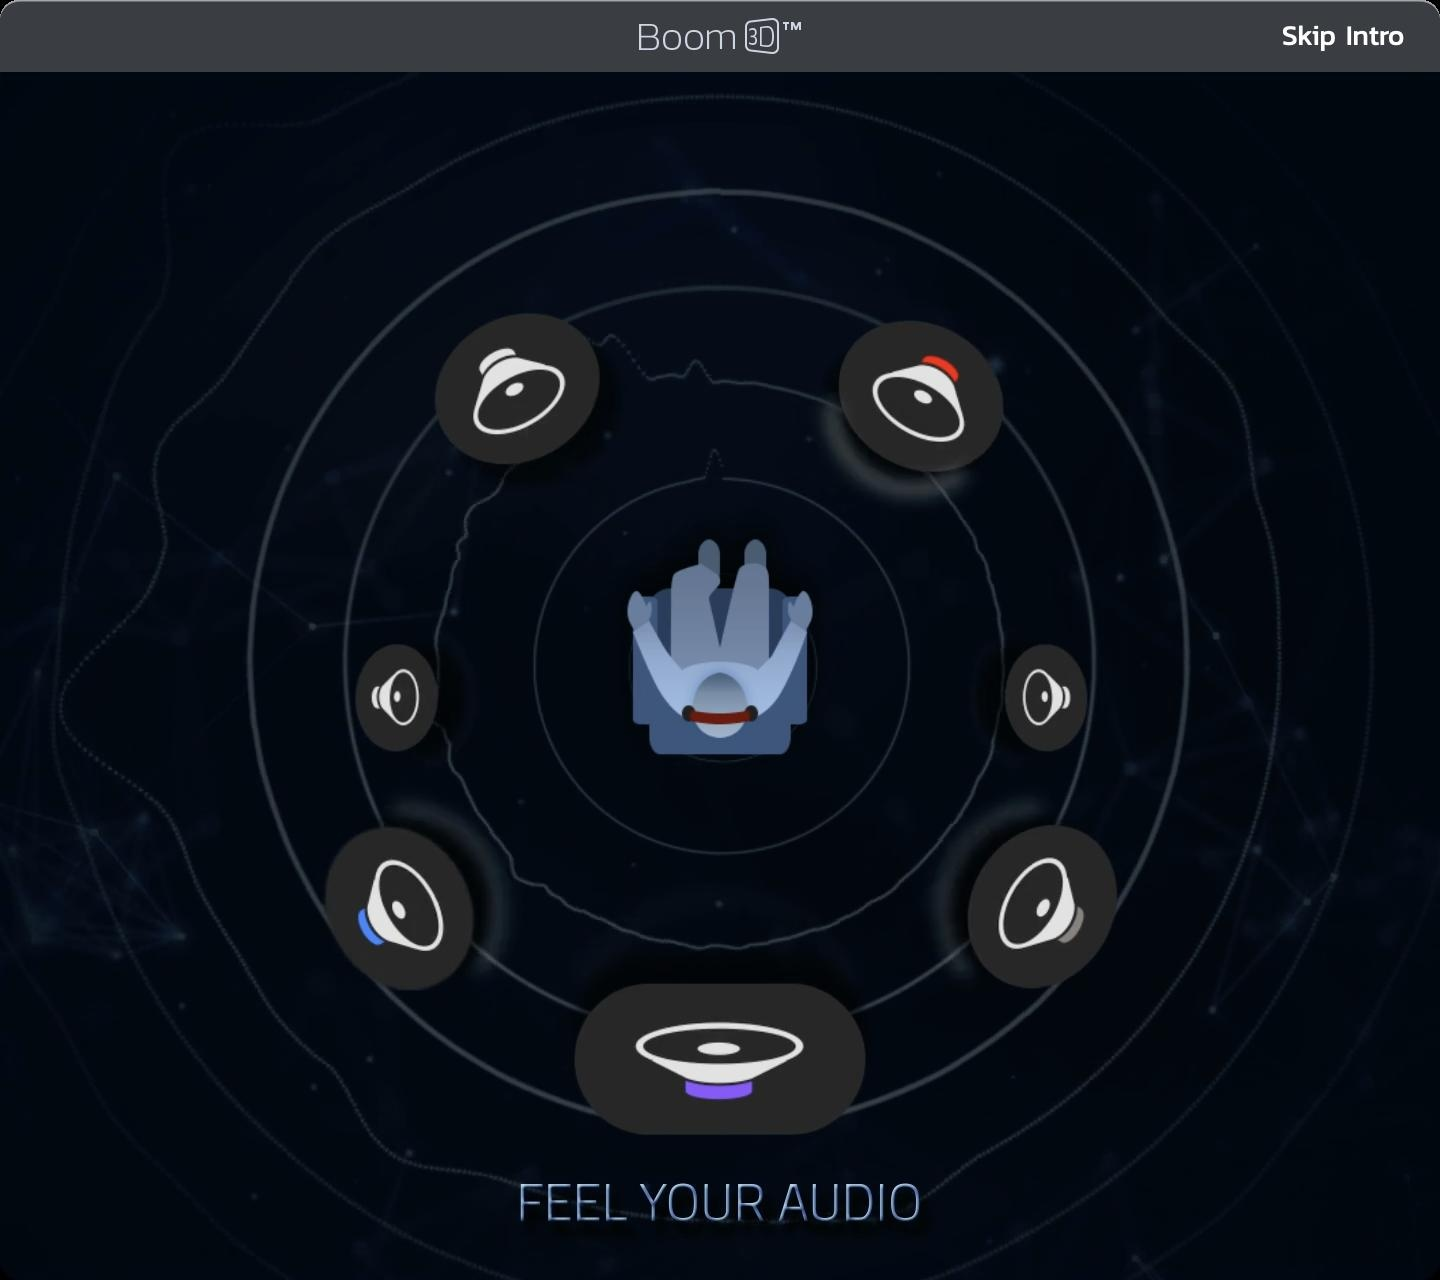
Accessibility tree:
{"name": "Window", "role": "AXWindow", "description": null, "role_description": "standard window", "value": null, "position": "396.00;98.00", "size": "720;640", "children": [{"name": null, "role": "AXImage", "description": "onboarding background", "role_description": "image", "value": null, "position": "0.00;0.00", "size": "720;640", "children": []}, {"name": null, "role": "AXImage", "description": "onboardingBoomtext", "role_description": "image", "value": null, "position": "387.50;53.00", "size": "162;37", "children": []}, {"name": null, "role": "AXStaticText", "description": null, "role_description": "text", "value": "Welcome to ", "position": "168.50;35.50", "size": "221;58", "children": []}, {"name": null, "role": "AXStaticText", "description": null, "role_description": "text", "value": "Experience true virtual surround audio.", "position": "175.00;101.00", "size": "370;31", "children": []}, {"name": "Continue", "role": "AXButton", "description": null, "role_description": "button", "value": null, "position": "258.00;531.00", "size": "204;40", "children": []}, {"name": null, "role": "AXImage", "description": "welcomeHeadphone", "role_description": "image", "value": null, "position": "170.50;426.50", "size": "65;53", "children": []}, {"name": null, "role": "AXStaticText", "description": null, "role_description": "text", "value": "Surround Sound can be best", "position": "253.50;428.00", "size": "298;29", "children": []}, {"name": null, "role": "AXStaticText", "description": null, "role_description": "text", "value": "experienced on your headphones", "position": "253.50;449.00", "size": "298;29", "children": []}, {"name": null, "role": "AXImage", "description": "Boom3D Topbar Text", "role_description": "image", "value": null, "position": "319.50;9.00", "size": "81;18", "children": []}, {"name": "Skip_Intro", "role": "AXButton", "description": null, "role_description": "button", "value": null, "position": "641.00;7.50", "size": "66;21", "children": []}, {"name": "Get_Started", "role": "AXButton", "description": null, "role_description": "button", "value": null, "position": "251.00;515.00", "size": "218;52", "children": []}]}